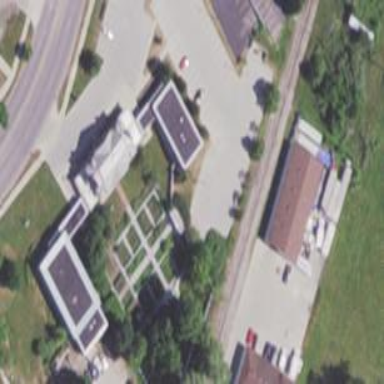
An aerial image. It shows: Museum building.